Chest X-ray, PA view. Patient: 28 years old, sex M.
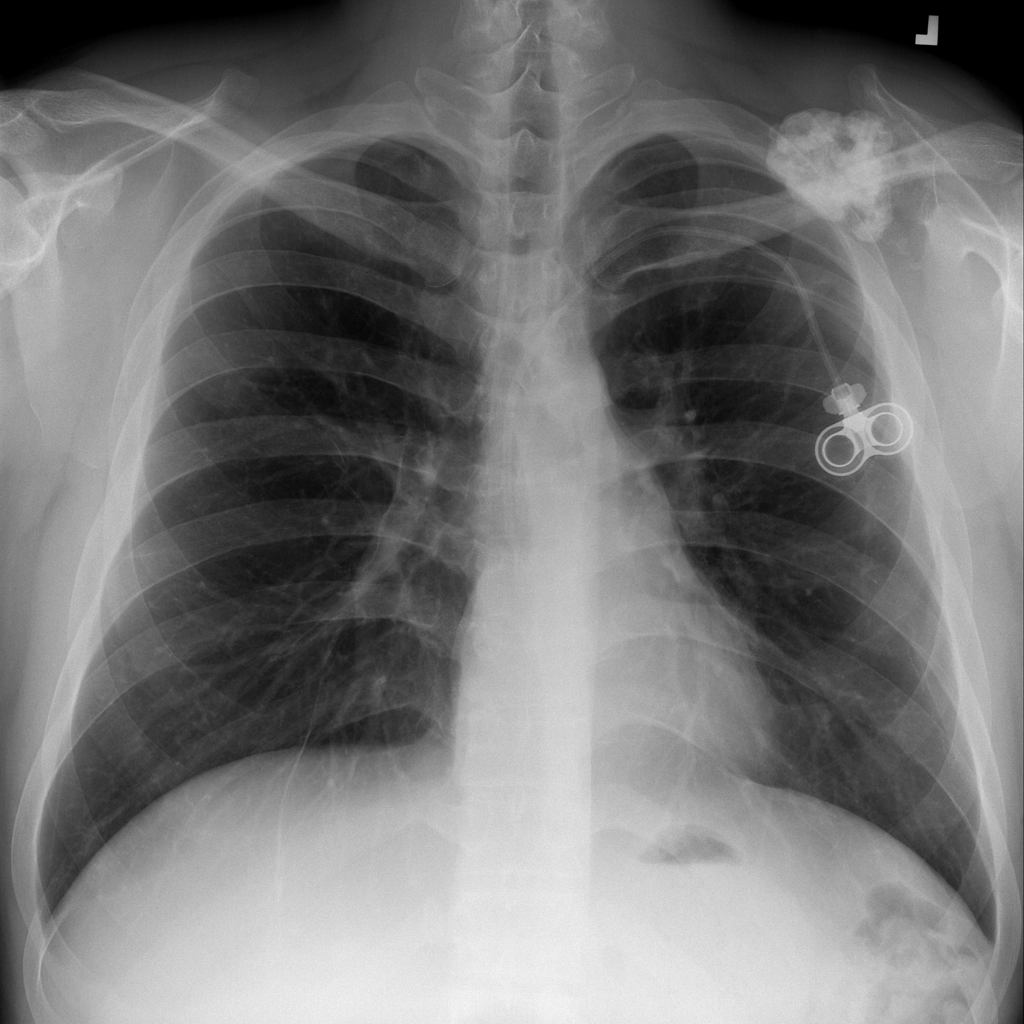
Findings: Atelectasis, Infiltration, Pleural_Thickening